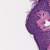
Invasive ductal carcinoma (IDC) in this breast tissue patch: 0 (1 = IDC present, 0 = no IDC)